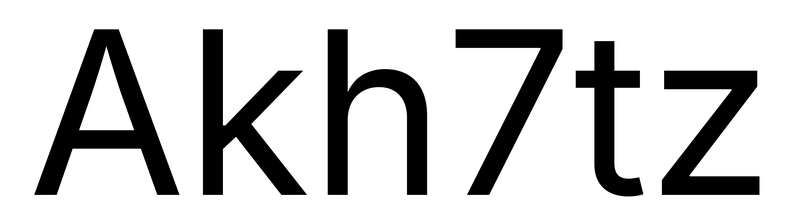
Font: Inter_Regular